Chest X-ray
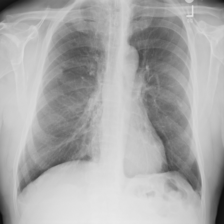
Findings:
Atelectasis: negative
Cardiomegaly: negative
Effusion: negative
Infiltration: negative
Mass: negative
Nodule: negative
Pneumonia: negative
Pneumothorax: negative
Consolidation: negative
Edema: negative
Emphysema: negative
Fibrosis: negative
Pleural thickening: negative
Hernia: negative